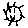
Label: sun